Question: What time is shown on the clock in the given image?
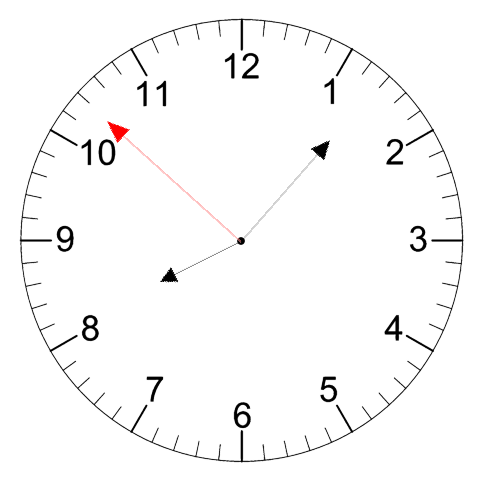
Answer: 08:06:52